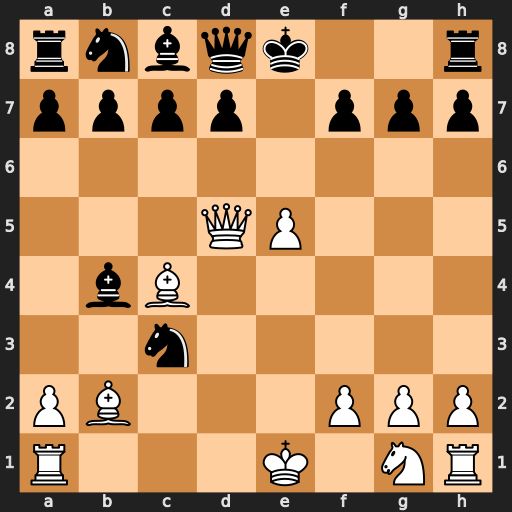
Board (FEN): rnbqk2r/pppp1ppp/8/3QP3/1bB5/2n5/PB3PPP/R3K1NR
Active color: w
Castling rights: KQkq
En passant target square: -
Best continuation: Qxf7#